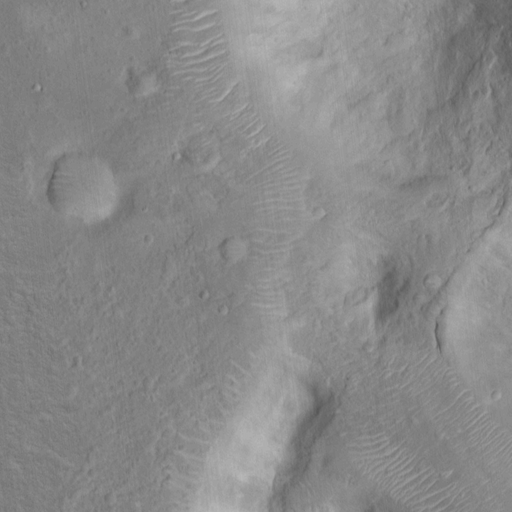
Objects detected: cone